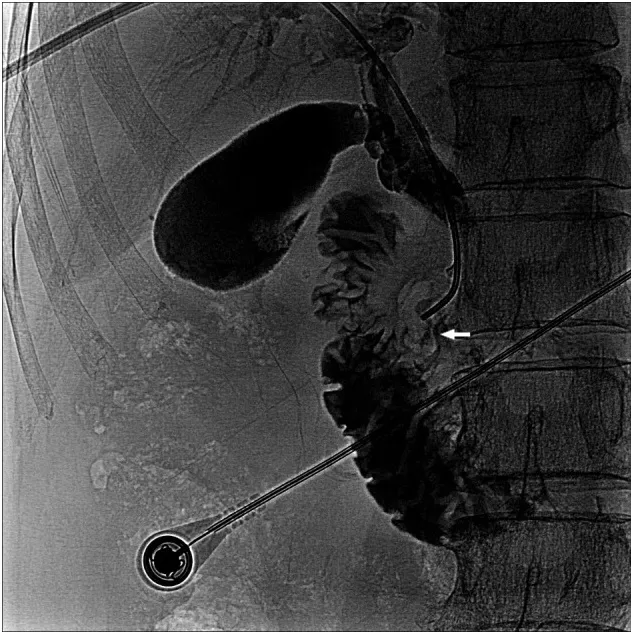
Image showing the injection of contrast agent into the diverticulum through a catheter, confirming mucosal opacification (white arrow) outside the duodenum.
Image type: radiology (x_ray)